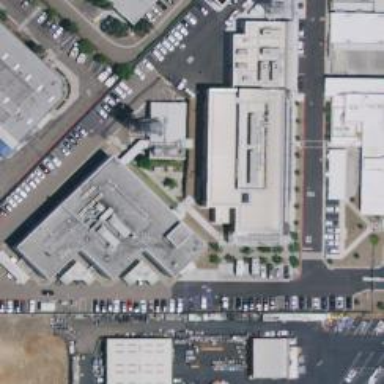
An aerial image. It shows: Office building.